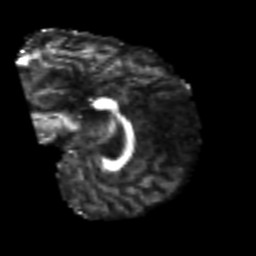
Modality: FA
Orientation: sagittal
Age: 53
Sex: male
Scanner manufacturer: siemens
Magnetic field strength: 3 T
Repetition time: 4.999 s
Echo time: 0.07946 s